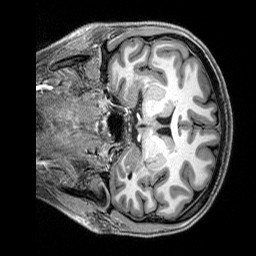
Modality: T1w
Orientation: coronal
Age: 25
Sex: female
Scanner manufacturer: siemens
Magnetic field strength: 3 T
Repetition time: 2.8 s
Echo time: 0.00212 s